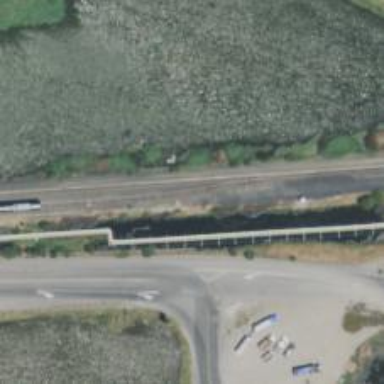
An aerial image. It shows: Railway siding with rails.